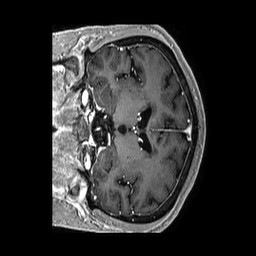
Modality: T1w
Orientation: coronal
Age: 66
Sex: male
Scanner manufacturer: philips
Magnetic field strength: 3 T
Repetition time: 0.006582 s
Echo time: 0.002945 s